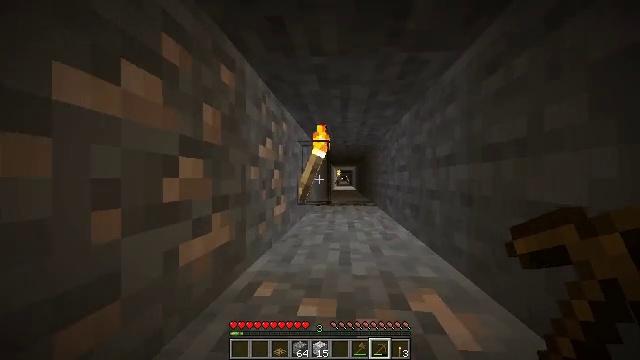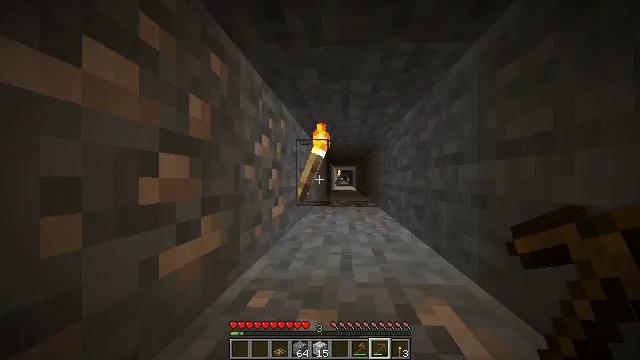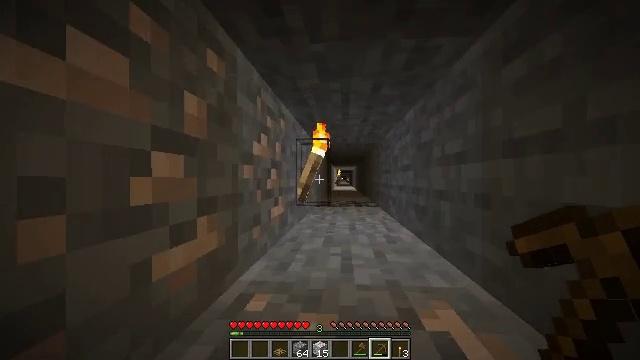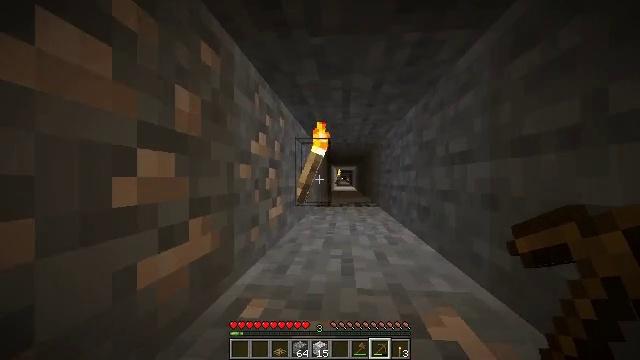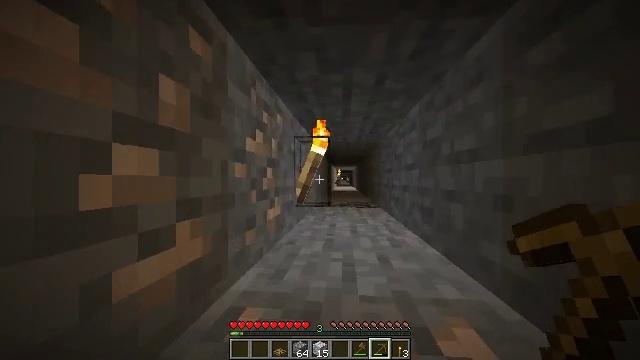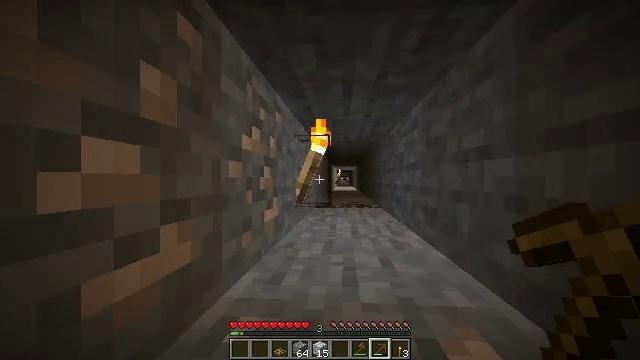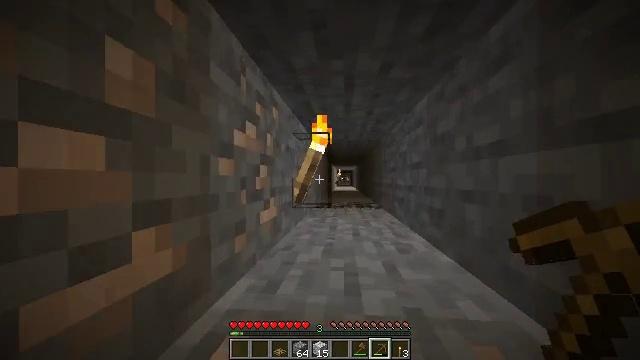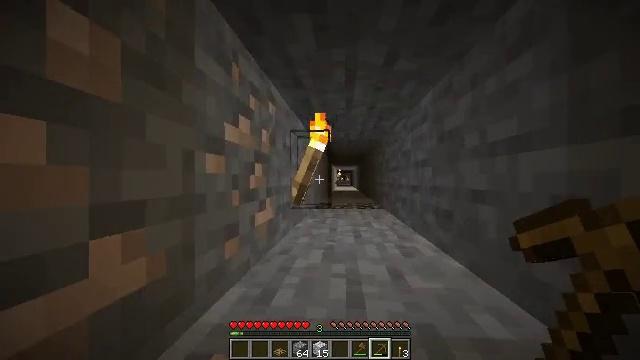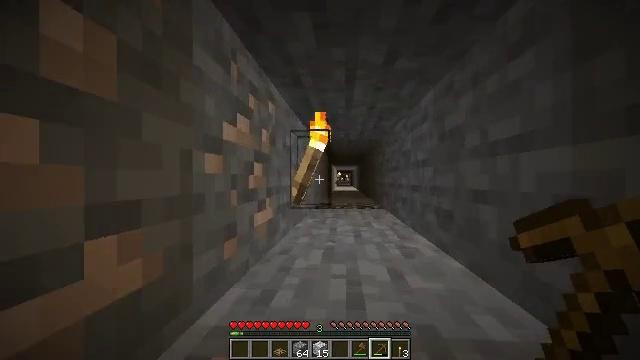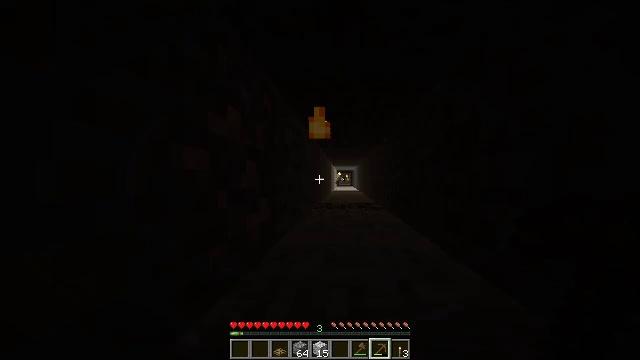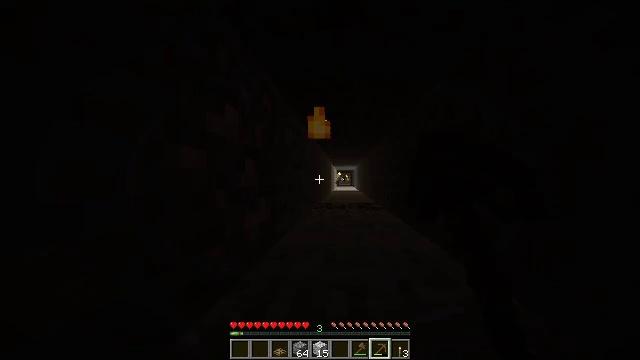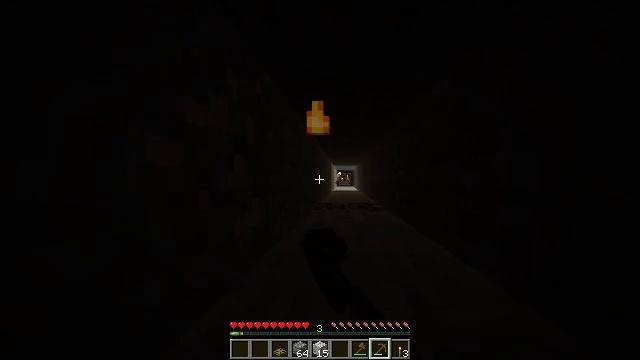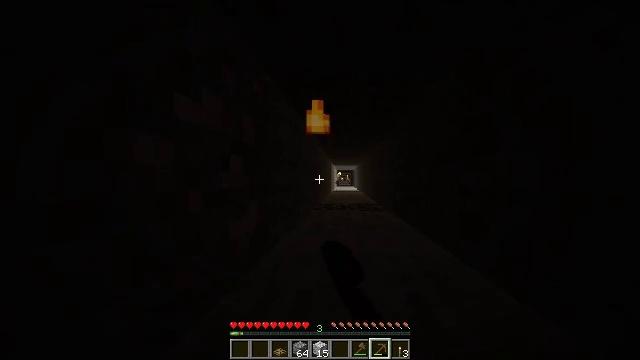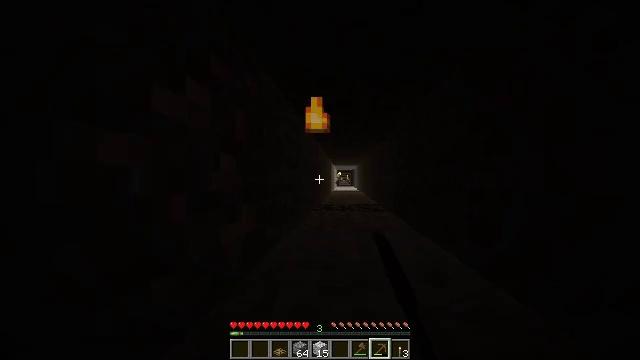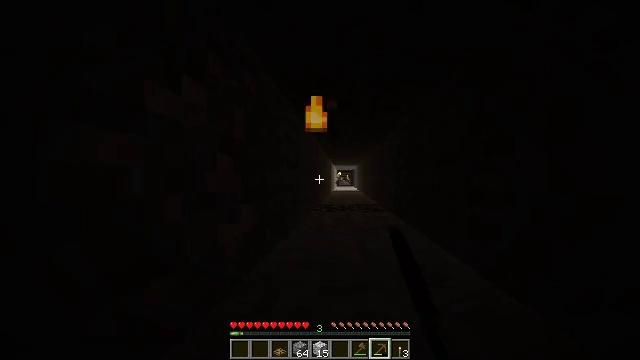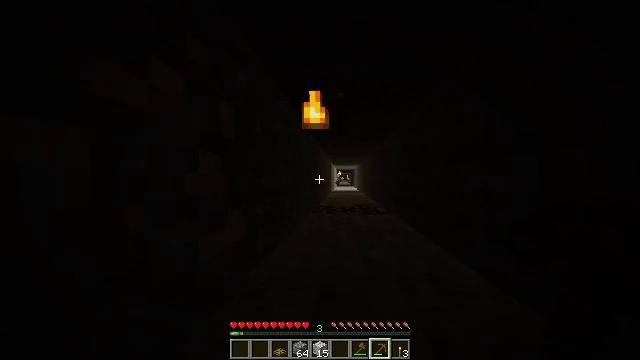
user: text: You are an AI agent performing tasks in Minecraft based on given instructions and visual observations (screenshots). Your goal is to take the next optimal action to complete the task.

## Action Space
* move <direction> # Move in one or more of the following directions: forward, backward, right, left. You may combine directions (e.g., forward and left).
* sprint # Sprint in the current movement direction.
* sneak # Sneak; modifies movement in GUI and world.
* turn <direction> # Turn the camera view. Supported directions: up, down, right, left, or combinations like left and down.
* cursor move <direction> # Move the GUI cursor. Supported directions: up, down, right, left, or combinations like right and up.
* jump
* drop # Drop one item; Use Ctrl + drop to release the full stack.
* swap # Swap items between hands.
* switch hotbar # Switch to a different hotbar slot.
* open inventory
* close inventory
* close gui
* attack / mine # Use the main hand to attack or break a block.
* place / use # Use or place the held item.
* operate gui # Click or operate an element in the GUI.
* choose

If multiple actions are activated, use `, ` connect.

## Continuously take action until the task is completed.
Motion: motion action
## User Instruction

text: Gather the wall torch from the wall.
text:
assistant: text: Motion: move forward
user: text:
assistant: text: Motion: move forward
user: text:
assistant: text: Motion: move forward
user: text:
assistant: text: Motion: move forward
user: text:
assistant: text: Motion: move forward
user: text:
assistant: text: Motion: move forward
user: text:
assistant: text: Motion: move forward
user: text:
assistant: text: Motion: move forward
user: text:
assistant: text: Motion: move forward, attack / mine
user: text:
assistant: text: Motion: move forward, attack / mine
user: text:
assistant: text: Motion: move forward, attack / mine
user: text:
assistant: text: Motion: move forward, attack / mine
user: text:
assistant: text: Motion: move forward, attack / mine
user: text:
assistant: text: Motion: move forward
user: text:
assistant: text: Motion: move forward
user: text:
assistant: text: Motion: move forward
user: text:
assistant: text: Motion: move forward
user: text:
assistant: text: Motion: move forward
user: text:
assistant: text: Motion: move forward
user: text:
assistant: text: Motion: move forward
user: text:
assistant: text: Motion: move forward
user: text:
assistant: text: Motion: move forward
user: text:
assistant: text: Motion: move forward
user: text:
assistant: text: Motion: move forward
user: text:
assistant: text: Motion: move forward
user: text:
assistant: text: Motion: move forward
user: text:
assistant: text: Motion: move forward
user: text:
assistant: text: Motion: move forward
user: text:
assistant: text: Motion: move forward
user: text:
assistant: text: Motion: move forward, turn right